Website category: auto
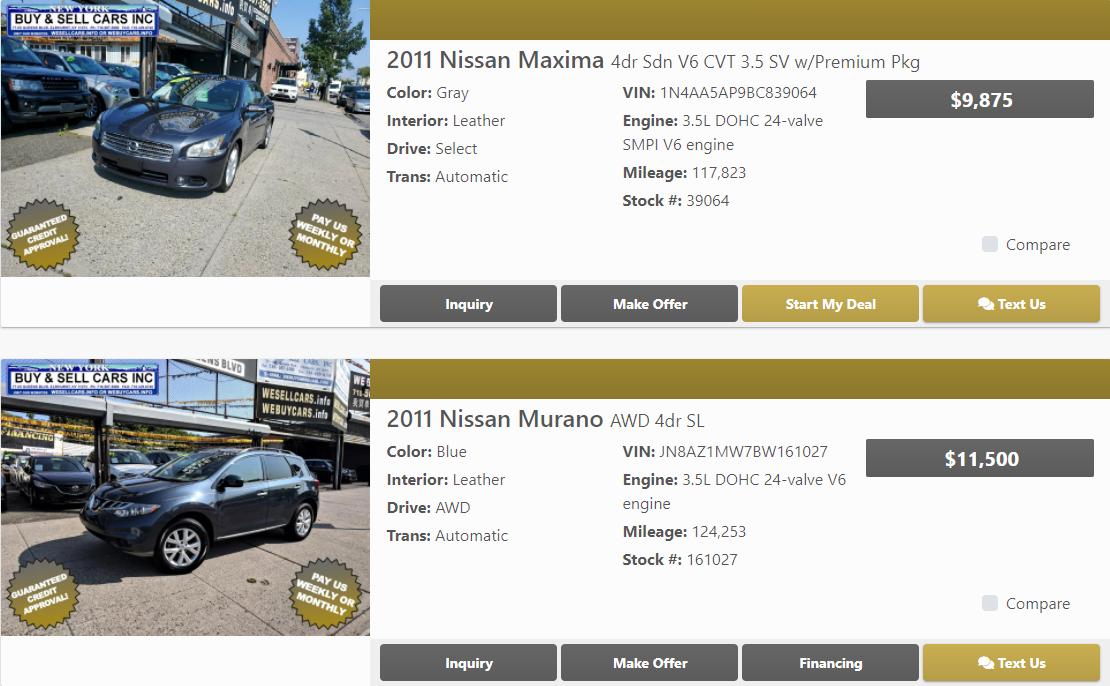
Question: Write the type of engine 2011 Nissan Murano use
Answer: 3.5L DOHC 24-valve V6 engine

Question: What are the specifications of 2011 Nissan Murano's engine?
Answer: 3.5L DOHC 24-valve V6 engine

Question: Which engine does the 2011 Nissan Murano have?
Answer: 3.5L DOHC 24-valve V6 engine

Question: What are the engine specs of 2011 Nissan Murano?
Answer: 3.5L DOHC 24-valve V6 engine

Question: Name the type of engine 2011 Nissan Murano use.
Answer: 3.5L DOHC 24-valve V6 engine

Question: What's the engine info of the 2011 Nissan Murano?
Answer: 3.5L DOHC 24-valve V6 engine

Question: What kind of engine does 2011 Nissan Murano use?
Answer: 3.5L DOHC 24-valve V6 engine

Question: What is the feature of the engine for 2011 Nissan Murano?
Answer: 3.5L DOHC 24-valve V6 engine

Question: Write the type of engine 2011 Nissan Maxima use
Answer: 3.5L DOHC 24-valve SMPI V6 engine

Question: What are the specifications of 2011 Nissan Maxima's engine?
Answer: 3.5L DOHC 24-valve SMPI V6 engine

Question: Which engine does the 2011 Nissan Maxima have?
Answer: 3.5L DOHC 24-valve SMPI V6 engine

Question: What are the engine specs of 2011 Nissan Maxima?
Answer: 3.5L DOHC 24-valve SMPI V6 engine

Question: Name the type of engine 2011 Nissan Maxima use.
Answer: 3.5L DOHC 24-valve SMPI V6 engine

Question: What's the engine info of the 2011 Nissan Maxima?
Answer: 3.5L DOHC 24-valve SMPI V6 engine

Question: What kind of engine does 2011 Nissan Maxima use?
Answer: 3.5L DOHC 24-valve SMPI V6 engine

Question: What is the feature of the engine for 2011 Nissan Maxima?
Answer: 3.5L DOHC 24-valve SMPI V6 engine

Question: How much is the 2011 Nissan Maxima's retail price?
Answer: $9,875

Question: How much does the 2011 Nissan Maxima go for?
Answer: $9,875

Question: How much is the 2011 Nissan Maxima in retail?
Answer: $9,875

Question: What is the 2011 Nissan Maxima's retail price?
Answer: $9,875

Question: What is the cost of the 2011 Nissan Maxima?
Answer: $9,875

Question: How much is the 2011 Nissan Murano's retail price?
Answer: $11,500

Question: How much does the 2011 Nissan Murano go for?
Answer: $11,500

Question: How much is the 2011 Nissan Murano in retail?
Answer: $11,500

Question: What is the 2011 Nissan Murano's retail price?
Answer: $11,500

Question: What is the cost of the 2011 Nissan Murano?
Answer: $11,500

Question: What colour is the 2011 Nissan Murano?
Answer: Blue

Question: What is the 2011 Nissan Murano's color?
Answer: Blue

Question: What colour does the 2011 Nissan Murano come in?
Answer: Blue

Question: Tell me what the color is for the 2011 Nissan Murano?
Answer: Blue

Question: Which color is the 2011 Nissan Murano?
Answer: Blue

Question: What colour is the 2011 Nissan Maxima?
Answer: Gray

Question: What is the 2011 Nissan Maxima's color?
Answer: Gray

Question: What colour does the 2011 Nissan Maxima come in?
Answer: Gray

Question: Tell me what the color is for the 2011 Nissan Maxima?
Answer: Gray

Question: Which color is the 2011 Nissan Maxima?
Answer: Gray

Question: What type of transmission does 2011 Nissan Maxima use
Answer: Automatic

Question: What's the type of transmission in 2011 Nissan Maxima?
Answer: Automatic

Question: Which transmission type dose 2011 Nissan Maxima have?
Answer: Automatic

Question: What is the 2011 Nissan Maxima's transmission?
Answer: Automatic

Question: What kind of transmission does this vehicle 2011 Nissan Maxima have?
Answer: Automatic

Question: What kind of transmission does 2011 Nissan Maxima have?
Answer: Automatic

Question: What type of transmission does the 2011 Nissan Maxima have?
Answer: Automatic

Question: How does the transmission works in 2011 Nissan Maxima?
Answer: Automatic

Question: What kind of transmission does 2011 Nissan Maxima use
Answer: Automatic

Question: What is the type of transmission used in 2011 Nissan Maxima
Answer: Automatic

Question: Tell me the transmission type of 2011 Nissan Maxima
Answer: Automatic

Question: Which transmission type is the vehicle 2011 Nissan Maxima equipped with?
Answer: Automatic

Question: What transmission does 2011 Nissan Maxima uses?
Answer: Automatic

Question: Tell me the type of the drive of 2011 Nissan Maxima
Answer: Select

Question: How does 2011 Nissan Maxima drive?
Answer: Select

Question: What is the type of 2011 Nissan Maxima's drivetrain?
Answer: Select

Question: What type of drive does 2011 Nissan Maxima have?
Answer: Select

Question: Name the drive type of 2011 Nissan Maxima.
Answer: Select

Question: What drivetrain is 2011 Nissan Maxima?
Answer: Select

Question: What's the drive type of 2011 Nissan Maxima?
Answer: Select

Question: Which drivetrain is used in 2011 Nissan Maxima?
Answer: Select

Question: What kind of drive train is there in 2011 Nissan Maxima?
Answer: Select

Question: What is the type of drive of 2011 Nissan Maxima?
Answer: Select

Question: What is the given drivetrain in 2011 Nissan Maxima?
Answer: Select

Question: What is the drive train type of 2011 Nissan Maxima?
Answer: Select

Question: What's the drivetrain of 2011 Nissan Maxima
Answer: Select

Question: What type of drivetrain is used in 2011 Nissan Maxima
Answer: Select

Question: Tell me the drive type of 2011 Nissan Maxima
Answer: Select